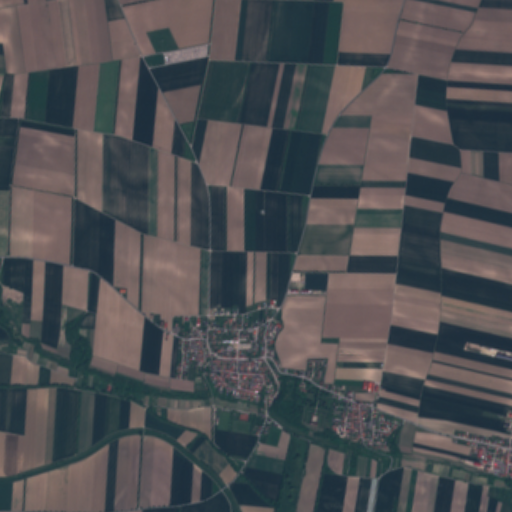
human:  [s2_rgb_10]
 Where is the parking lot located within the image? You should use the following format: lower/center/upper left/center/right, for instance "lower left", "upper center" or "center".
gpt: The parking lot is located in the center of the image.
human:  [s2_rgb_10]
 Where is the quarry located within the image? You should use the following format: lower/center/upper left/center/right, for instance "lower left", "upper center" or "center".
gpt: The quarry is located in the center left of the image.
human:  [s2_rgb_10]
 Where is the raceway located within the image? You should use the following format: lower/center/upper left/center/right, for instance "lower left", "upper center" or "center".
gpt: The raceway is located in the upper center of the image.
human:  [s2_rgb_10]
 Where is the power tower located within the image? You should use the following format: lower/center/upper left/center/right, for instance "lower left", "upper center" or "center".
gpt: There is no power tower in the image.